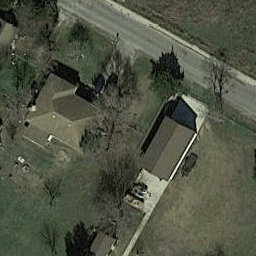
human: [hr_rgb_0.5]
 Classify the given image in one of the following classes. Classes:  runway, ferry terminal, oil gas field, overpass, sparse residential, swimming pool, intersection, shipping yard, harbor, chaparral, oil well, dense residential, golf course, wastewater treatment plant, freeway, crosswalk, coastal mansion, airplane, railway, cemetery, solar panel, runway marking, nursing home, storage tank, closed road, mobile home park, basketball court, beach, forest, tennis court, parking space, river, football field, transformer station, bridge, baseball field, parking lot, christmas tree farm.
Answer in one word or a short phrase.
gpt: sparse residential